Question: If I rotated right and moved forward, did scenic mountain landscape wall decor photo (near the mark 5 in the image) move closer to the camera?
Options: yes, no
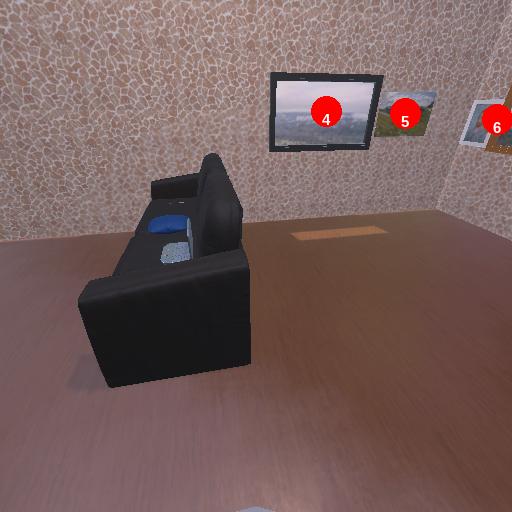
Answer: yes